Field crop: maize
Growth stage: 2
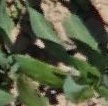
Species: maize